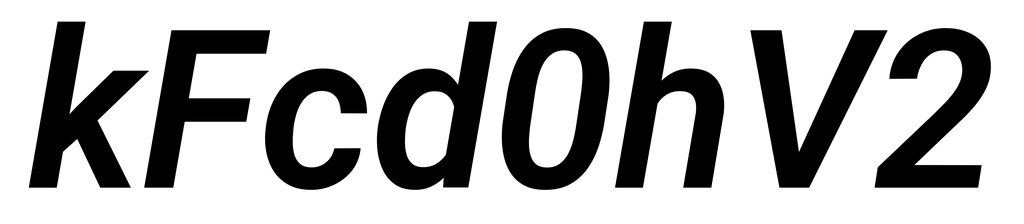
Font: Roboto-Italic_SemiBold_Italic